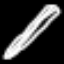
Label: pencil